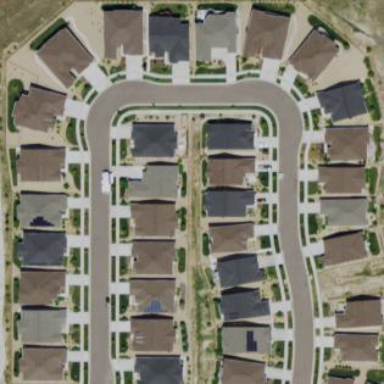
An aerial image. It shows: This residential area consists of single-family homes.